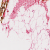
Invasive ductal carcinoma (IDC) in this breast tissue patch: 0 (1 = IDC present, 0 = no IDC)